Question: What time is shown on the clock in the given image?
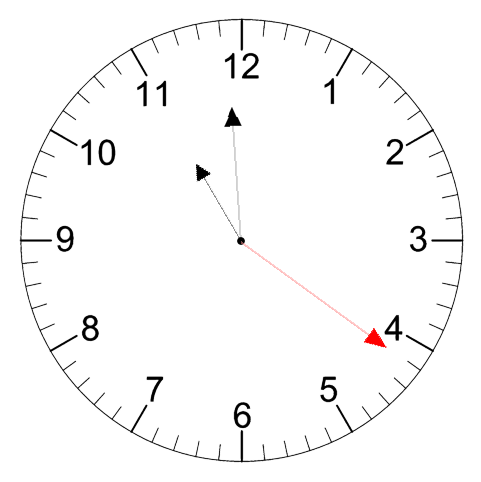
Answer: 10:59:21